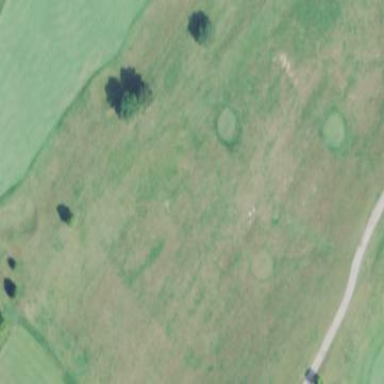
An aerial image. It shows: Grassy area designated as driving range for golf.